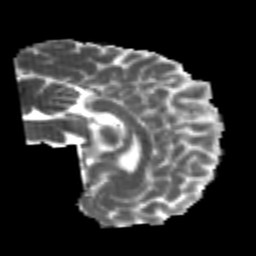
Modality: MD
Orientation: sagittal
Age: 24
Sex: male
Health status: healthy
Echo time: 0.074 s